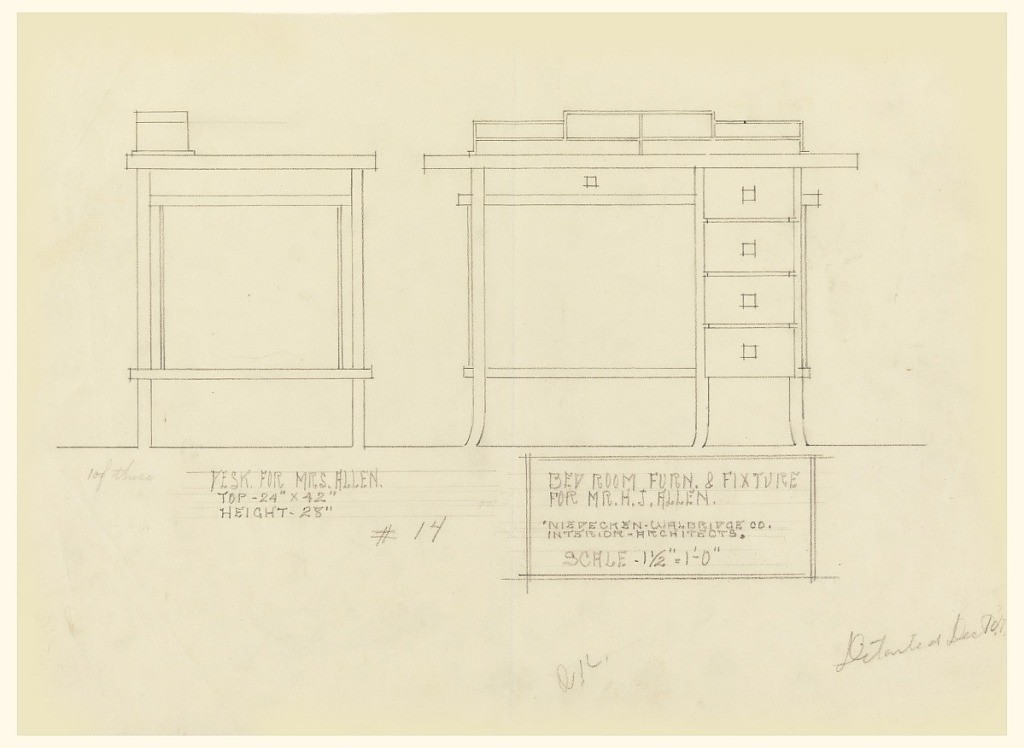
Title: Desk for Mrs. Allen, Henry J. Allen Residence, Wichita, Kansas
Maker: Frank Lloyd Wright, American, 1867–1959
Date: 1917
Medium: Graphite on cream tracing paper
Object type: Drawing
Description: Page divided into two registers horizontally about 2/3 down the page. Upper register, left: side view of desk with open left side and cubbies above surface visible; right: front view of desk, cubbies above writing surface and drawer below writing surface visible. Column of four small drawers at right side of desk.